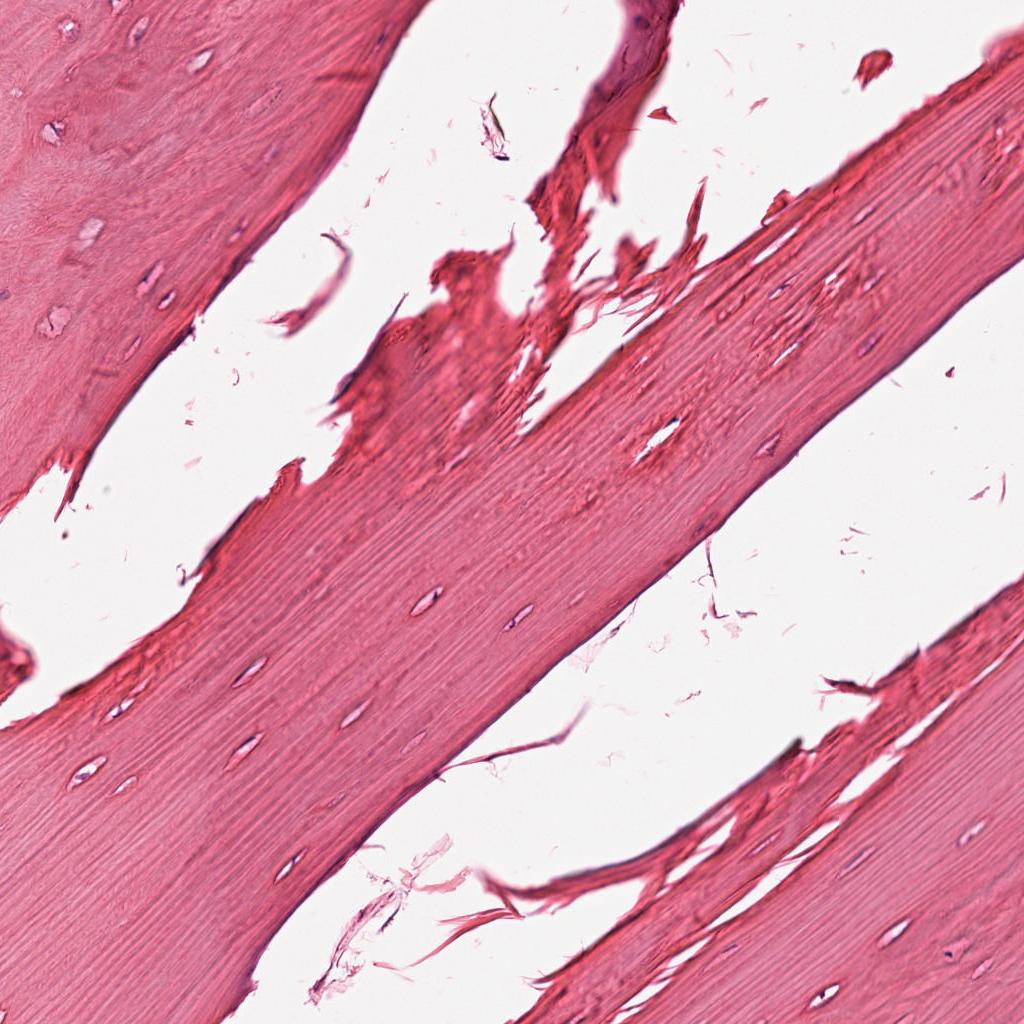
Label: Non-Tumor